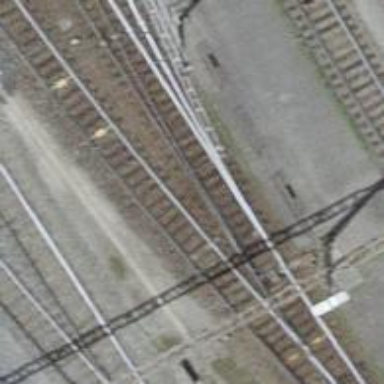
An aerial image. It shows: Railway switch.